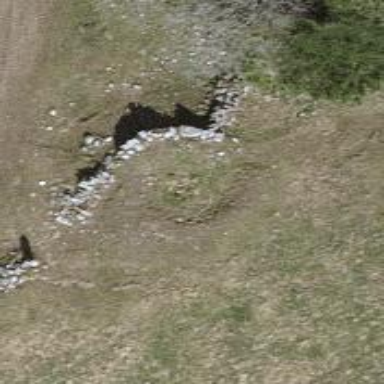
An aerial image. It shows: Wall made of dry stone.